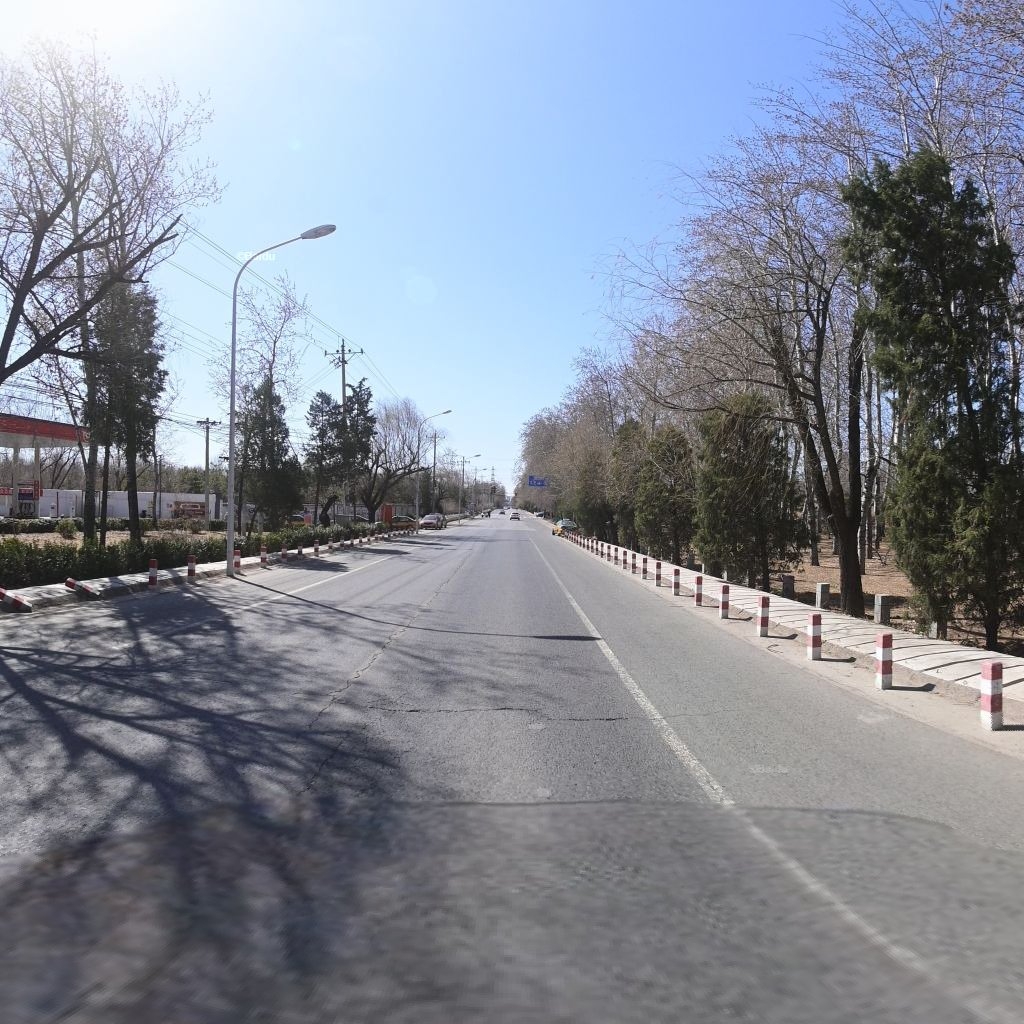
Region: Chaoyang
Road damage annotations: alligator crack, transverse crack, longitudinal crack